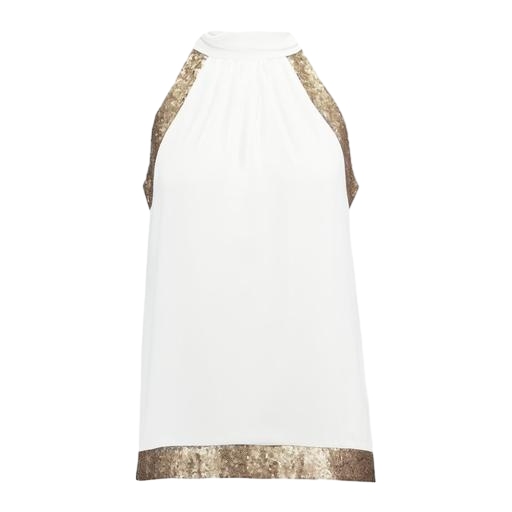
gold high-neck top, white halter neck tank, white high-neck top, white background